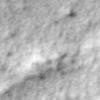
Label: no_change